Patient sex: F
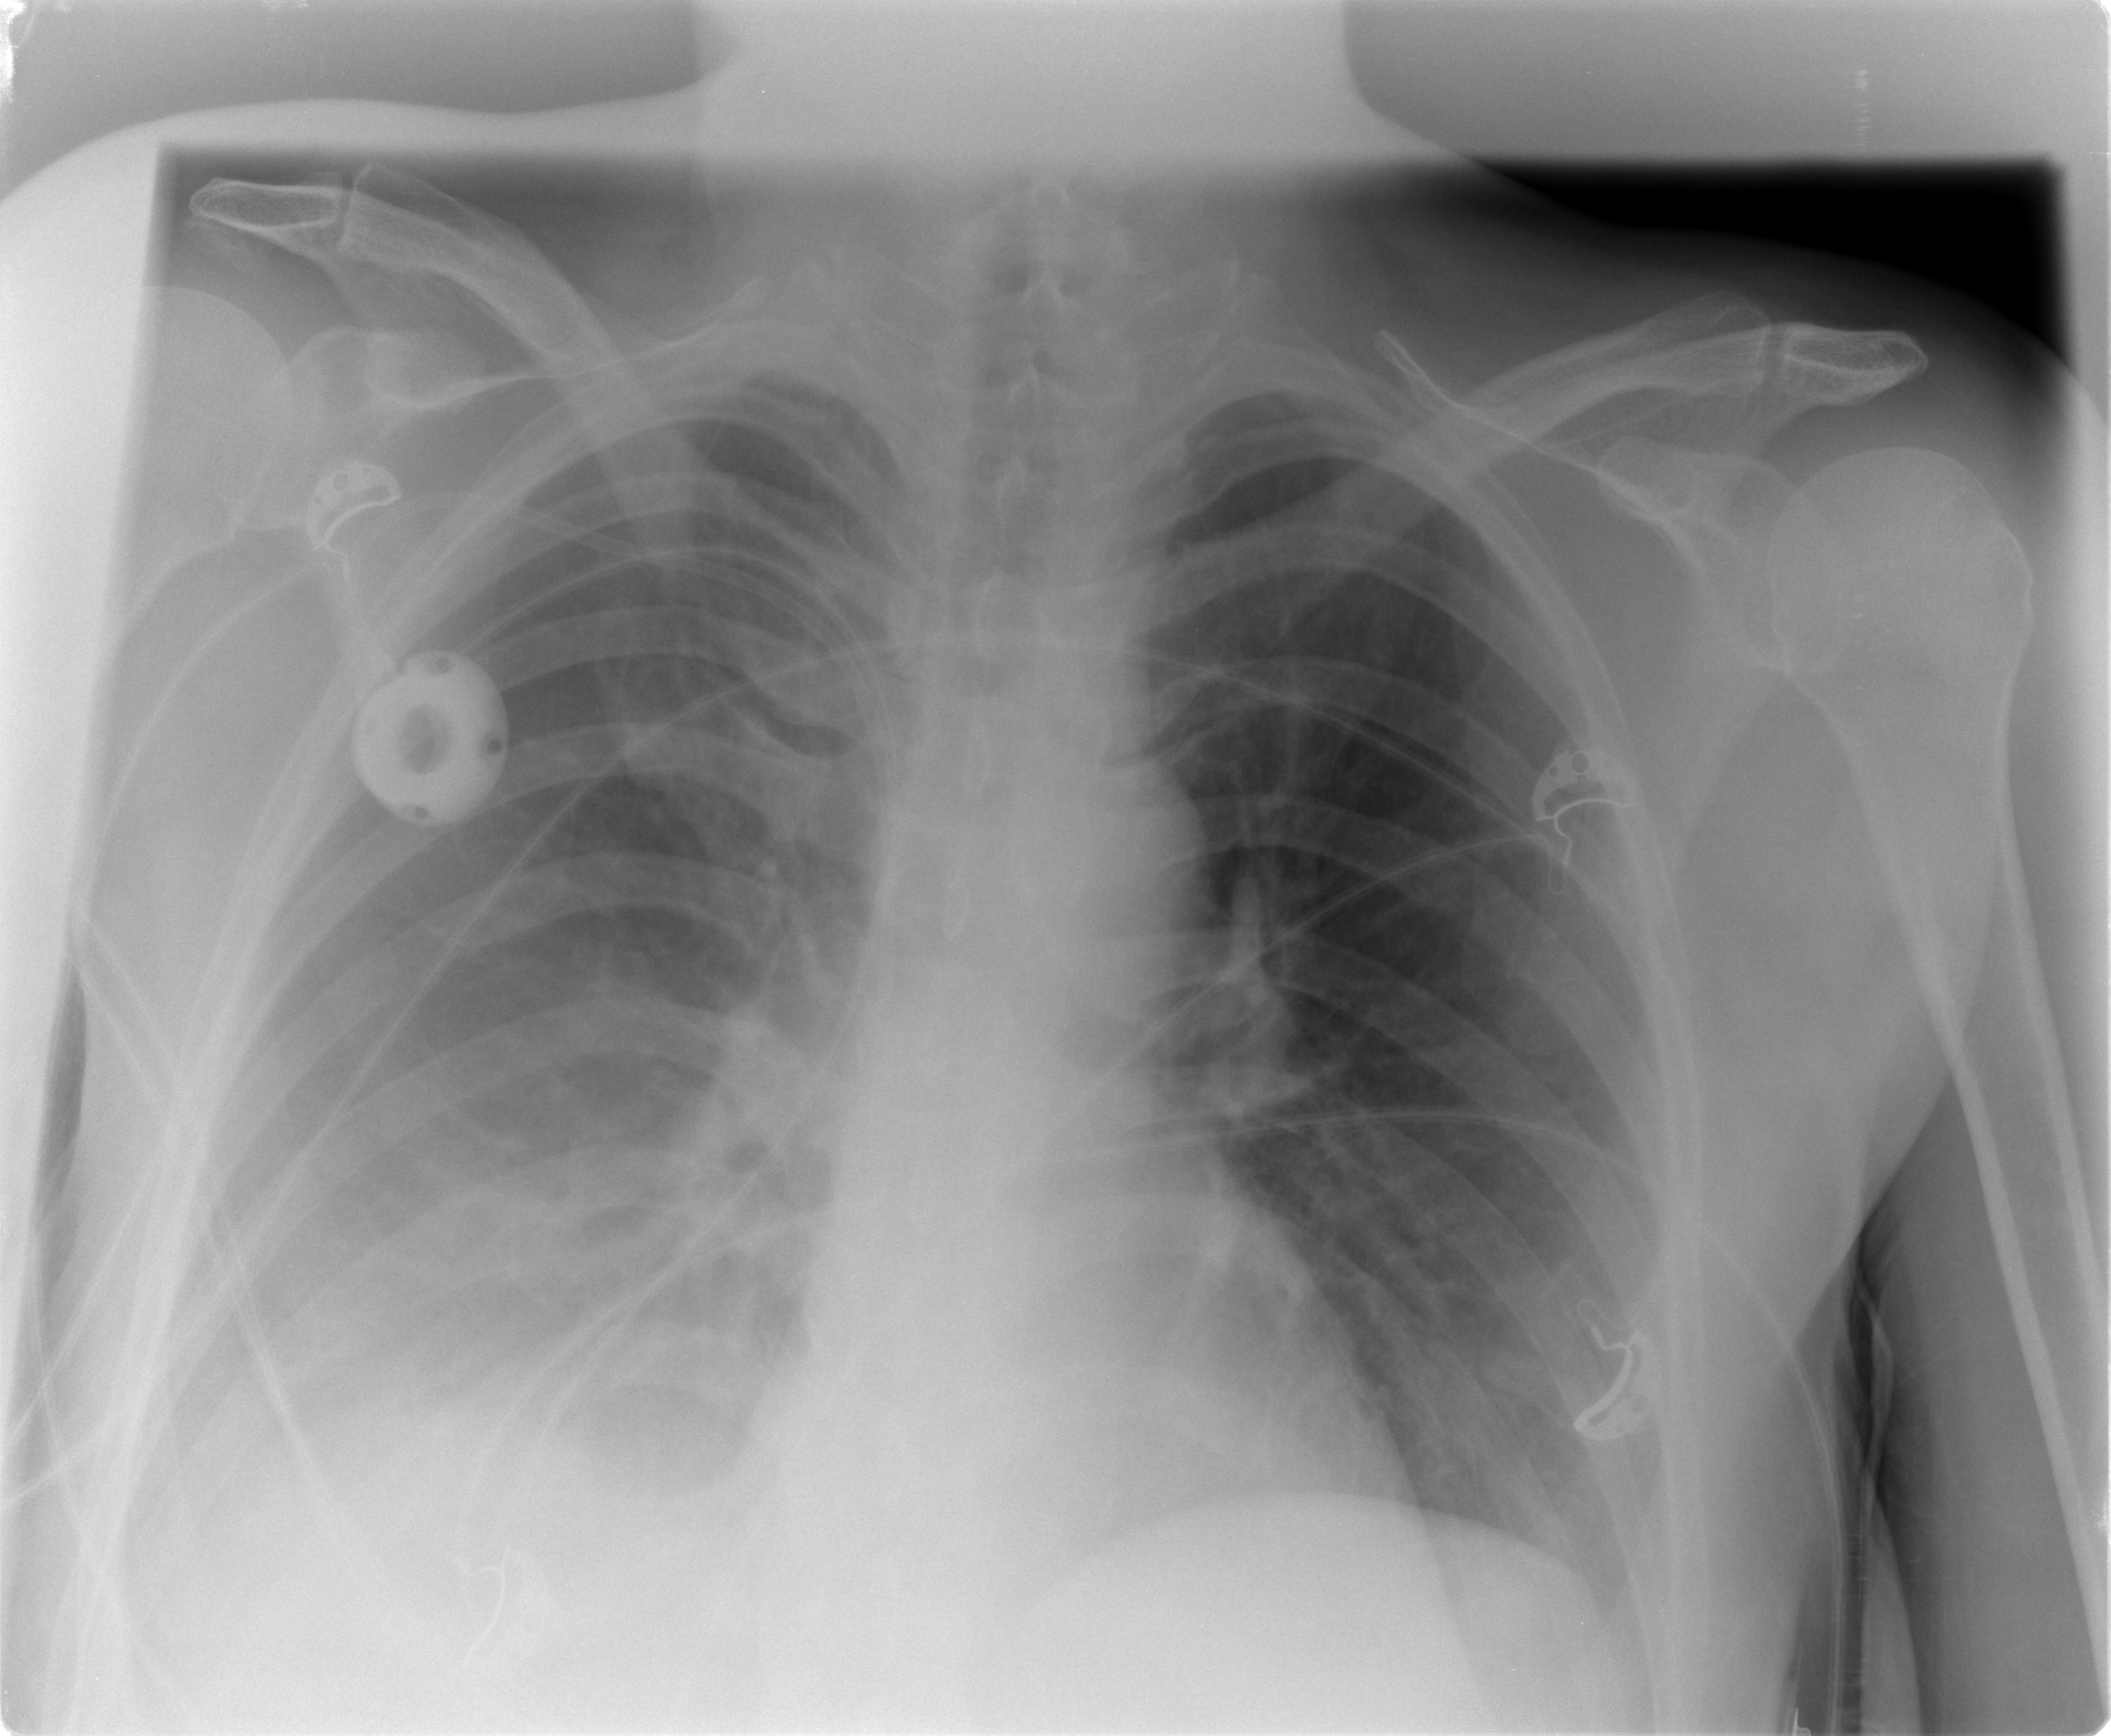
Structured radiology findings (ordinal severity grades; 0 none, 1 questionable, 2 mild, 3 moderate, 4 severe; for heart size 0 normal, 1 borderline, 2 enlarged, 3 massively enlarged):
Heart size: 0
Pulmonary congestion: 0
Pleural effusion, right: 3
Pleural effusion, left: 0
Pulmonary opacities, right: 0
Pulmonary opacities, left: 0
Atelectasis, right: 2
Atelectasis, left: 0